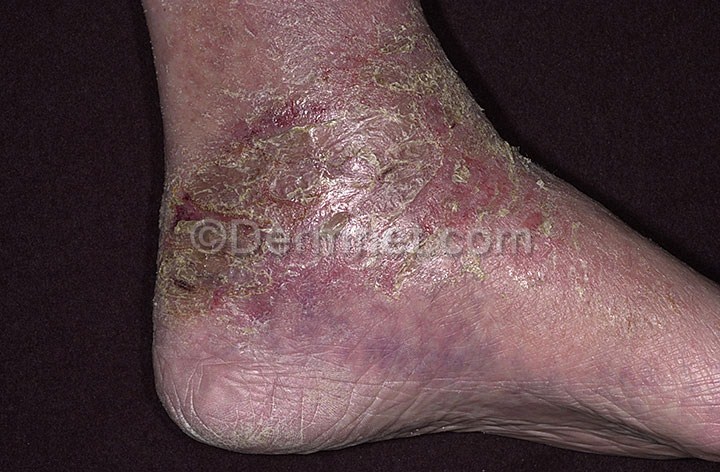
Disease: Eczema Photos